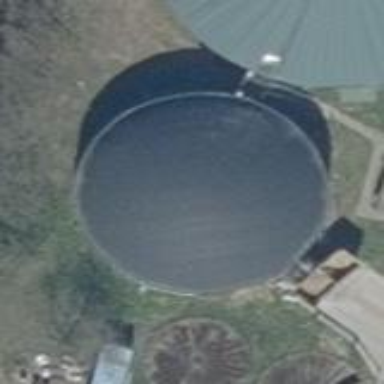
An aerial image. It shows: Building with storage tank.